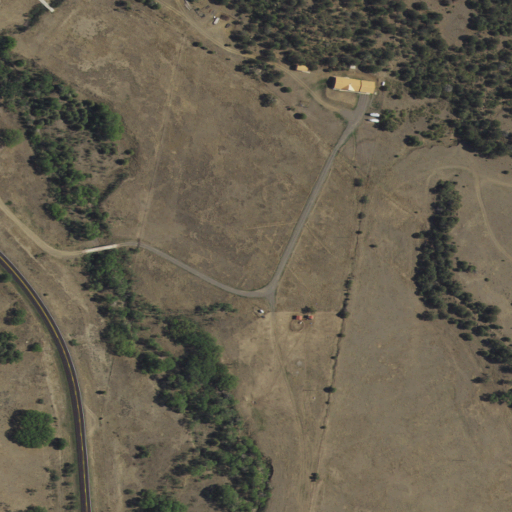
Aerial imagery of valley in New Mexico named Sugarite Canyon containing shrub, grassland, evergreen forest, woody wetlands, and open development